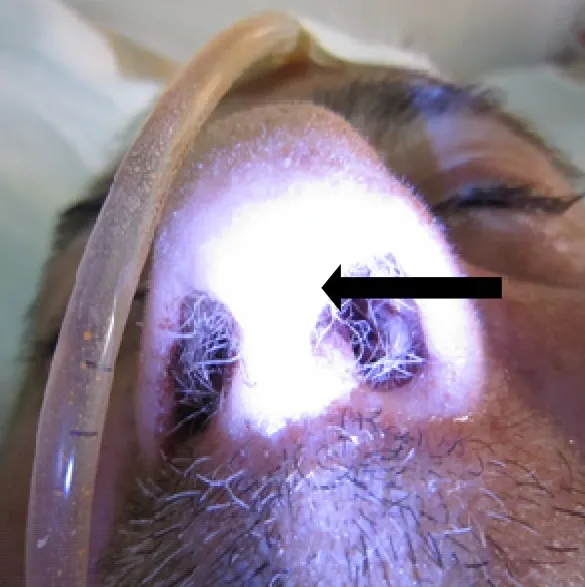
The arrow shows a Lucilia larva in left nostril of 69 year old man in hospital.
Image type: medical_photograph (skin_photograph)